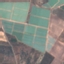
Land use / land cover class: PermanentCrop